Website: walmart
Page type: account-selection
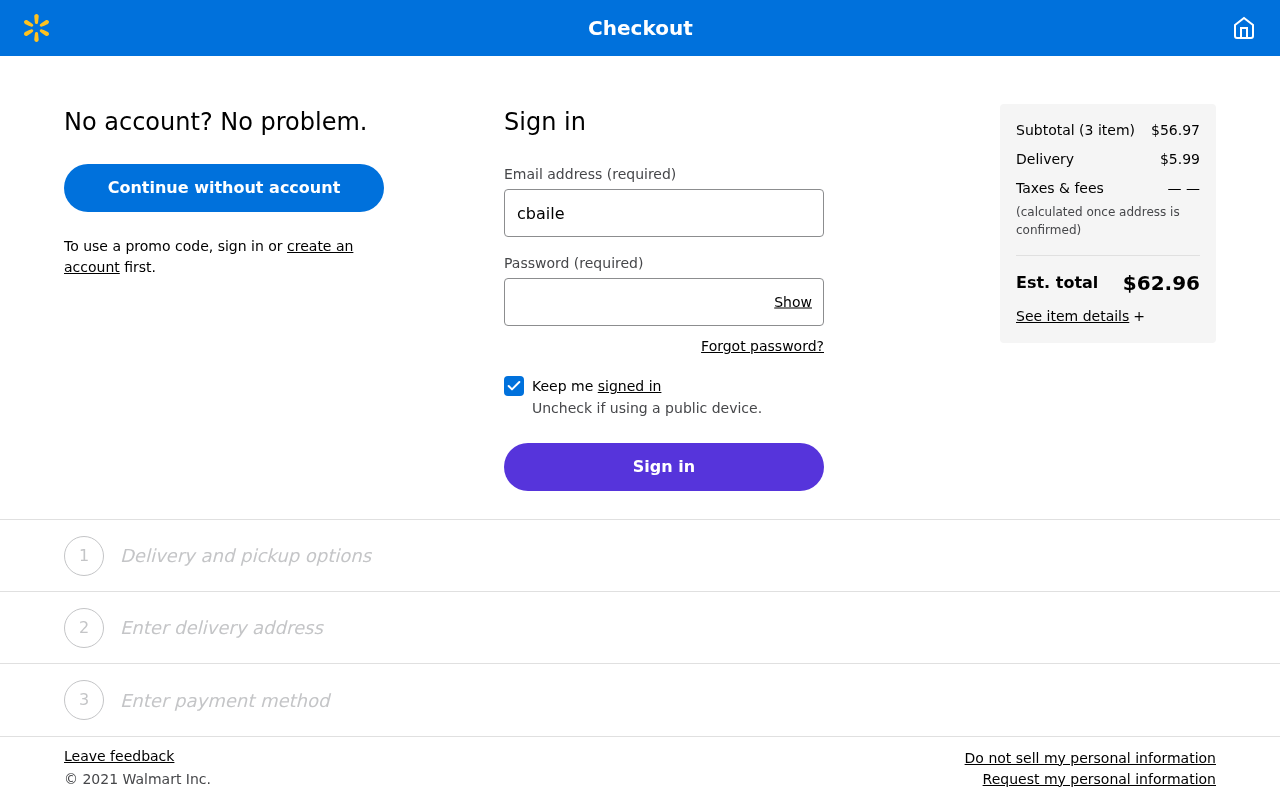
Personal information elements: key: PII_EMAIL
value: cbailey@yahoo.com
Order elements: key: ORDER_NUM_ITEMS
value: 3
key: ORDER_SUBTOTAL
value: $56.97
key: ORDER_SHIPPING_COST
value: $5.99
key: ORDER_TOTAL
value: $62.96